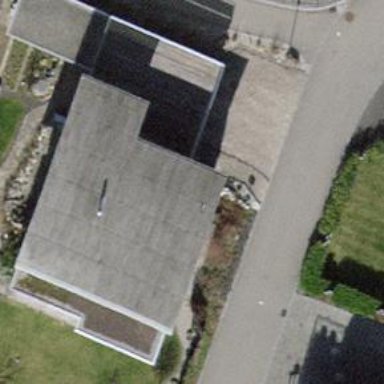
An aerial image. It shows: Detached building.